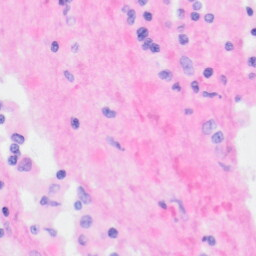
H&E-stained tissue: Kidney